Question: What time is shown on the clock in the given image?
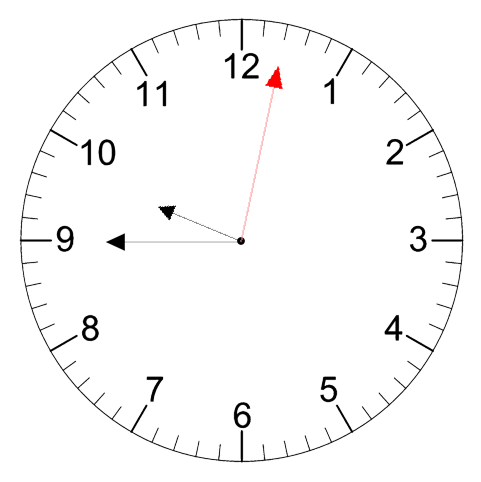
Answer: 09:45:02